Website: lowes
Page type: review-order
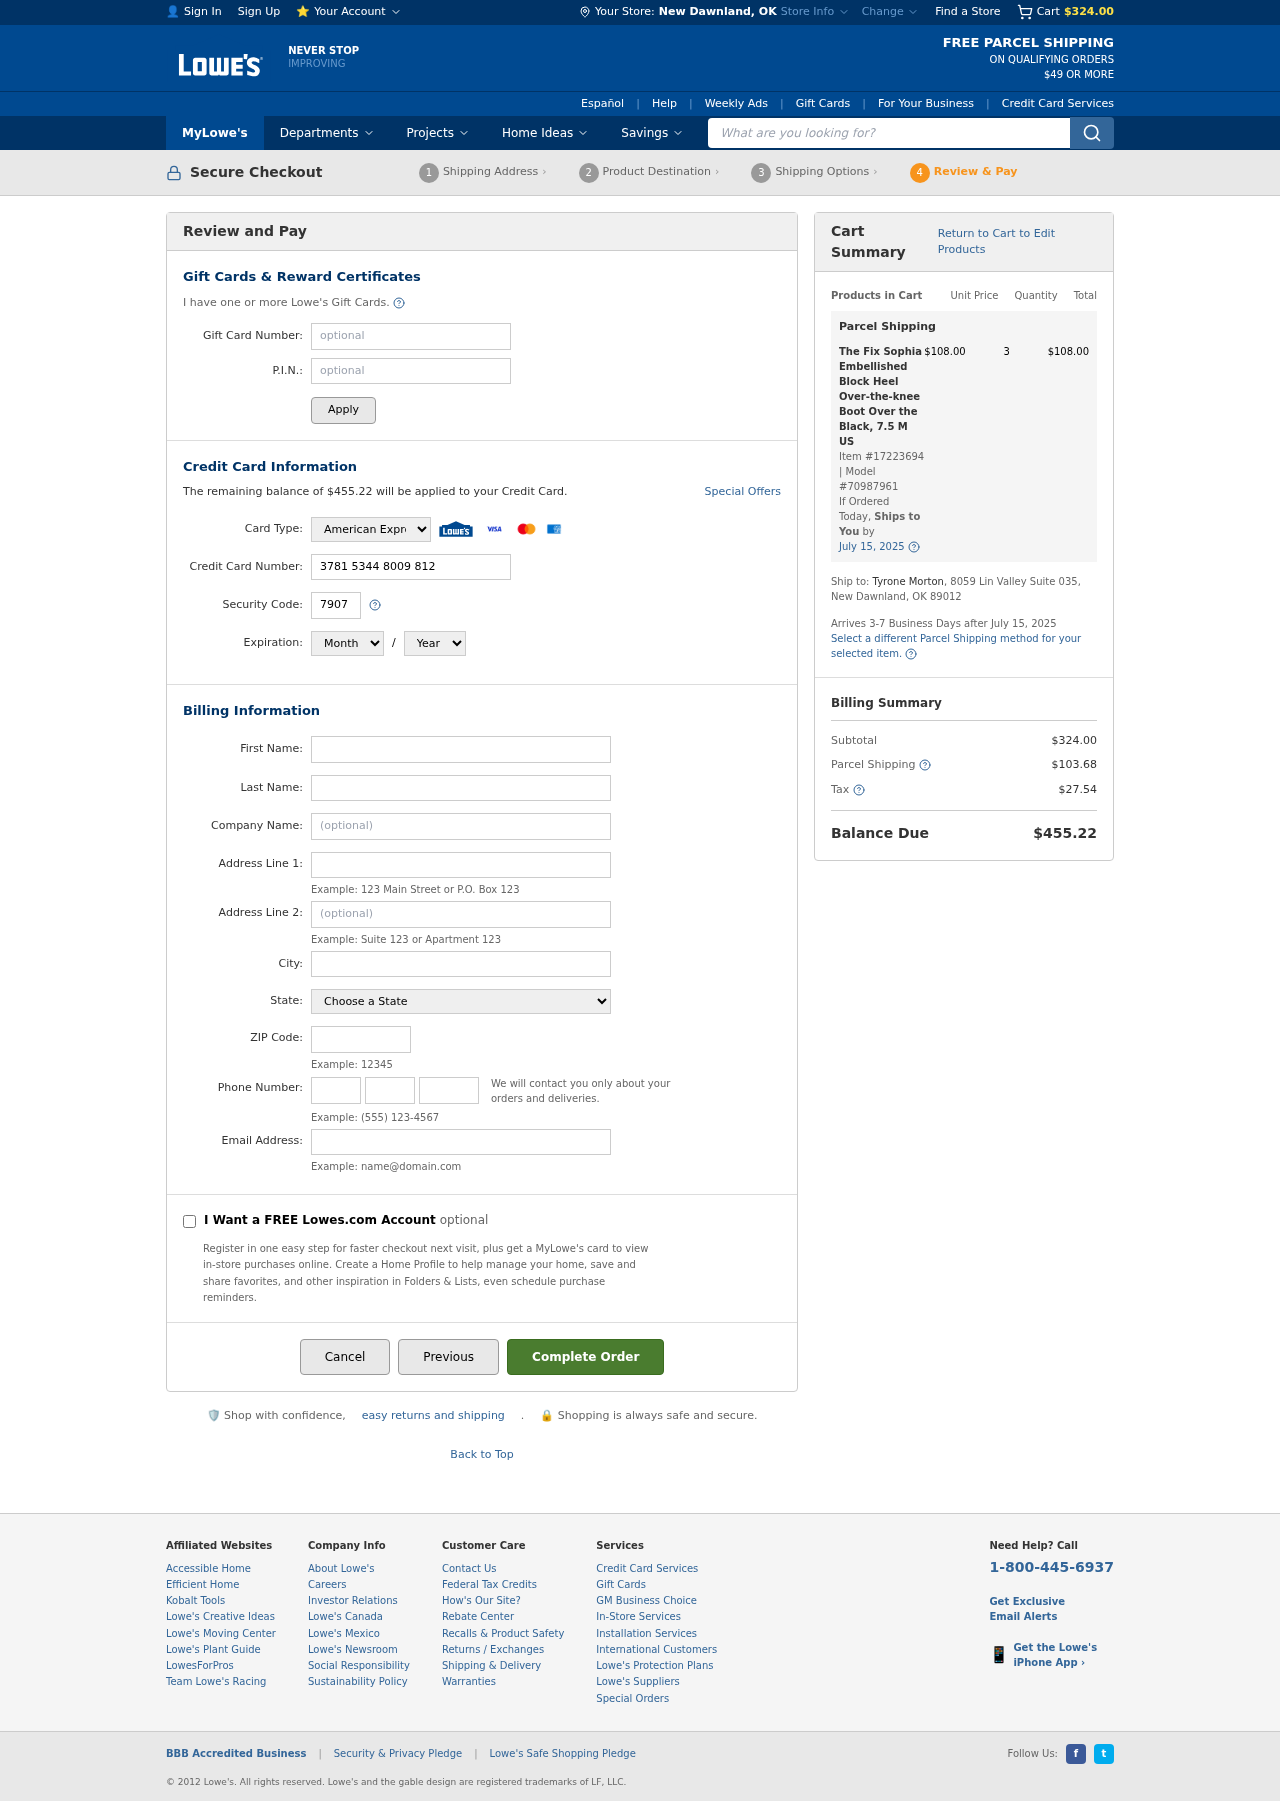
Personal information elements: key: PII_CARD_CVV
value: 7907
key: PII_CARD_EXPIRY_MONTH
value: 06
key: PII_CARD_EXPIRY_YEAR
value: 26
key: PII_CARD_NUMBER
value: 3781 5344 8009 812
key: PII_CARD_TYPE
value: American Express
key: PII_CITY
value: New Dawnland
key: PII_CITY_STATE
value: New Dawnland, OK
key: PII_EMAIL
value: tyronemorton@gmail.com
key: PII_FIRSTNAME
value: Tyrone
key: PII_LASTNAME
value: Morton
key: PII_PHONE_AREA
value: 902
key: PII_PHONE_PREFIX
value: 300
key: PII_PHONE_SUFFIX
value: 8474
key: PII_POSTCODE
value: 89012
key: PII_STATE
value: Oklahoma
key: PII_STREET
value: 8059 Lin Valley Suite 035
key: PII_STREET2
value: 8059 Lin Valley Suite 035
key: PII_STREET2
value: Apt. 028
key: PII_FULLNAME2
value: Tyrone Morton
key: PII_CITY_STATE_ZIP2
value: New Dawnland, OK 89012
Product elements: key: PRODUCT1_NAME
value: The Fix Sophia Embellished Block Heel Over-the-knee Boot Over the Black, 7.5 M US
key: PRODUCT1_PRICE
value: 108
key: PRODUCT1_QUANTITY
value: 3
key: PRODUCT1_ITEM_NUMBER
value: Item #17223694
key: PRODUCT1_MODEL_NUMBER
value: Model #70987961
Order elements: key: ORDER_SUBTOTAL
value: $324.00
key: ORDER_BALANCE_DUE
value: $455.22
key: ORDER_SHIPPING_DATE
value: July 15, 2025
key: ORDER_ITEM_TOTAL
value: $108.00
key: ORDER_SHIPPING_DATE2
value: July 15, 2025
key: ORDER_SHIPPING_COST
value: $103.68
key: ORDER_TAX
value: $27.54
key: ORDER_TOTAL
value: $455.22
Search elements: key: HEADER_SEARCH
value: What are you looking for?